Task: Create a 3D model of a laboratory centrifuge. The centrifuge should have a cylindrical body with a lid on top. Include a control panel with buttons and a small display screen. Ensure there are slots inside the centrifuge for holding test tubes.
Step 81:
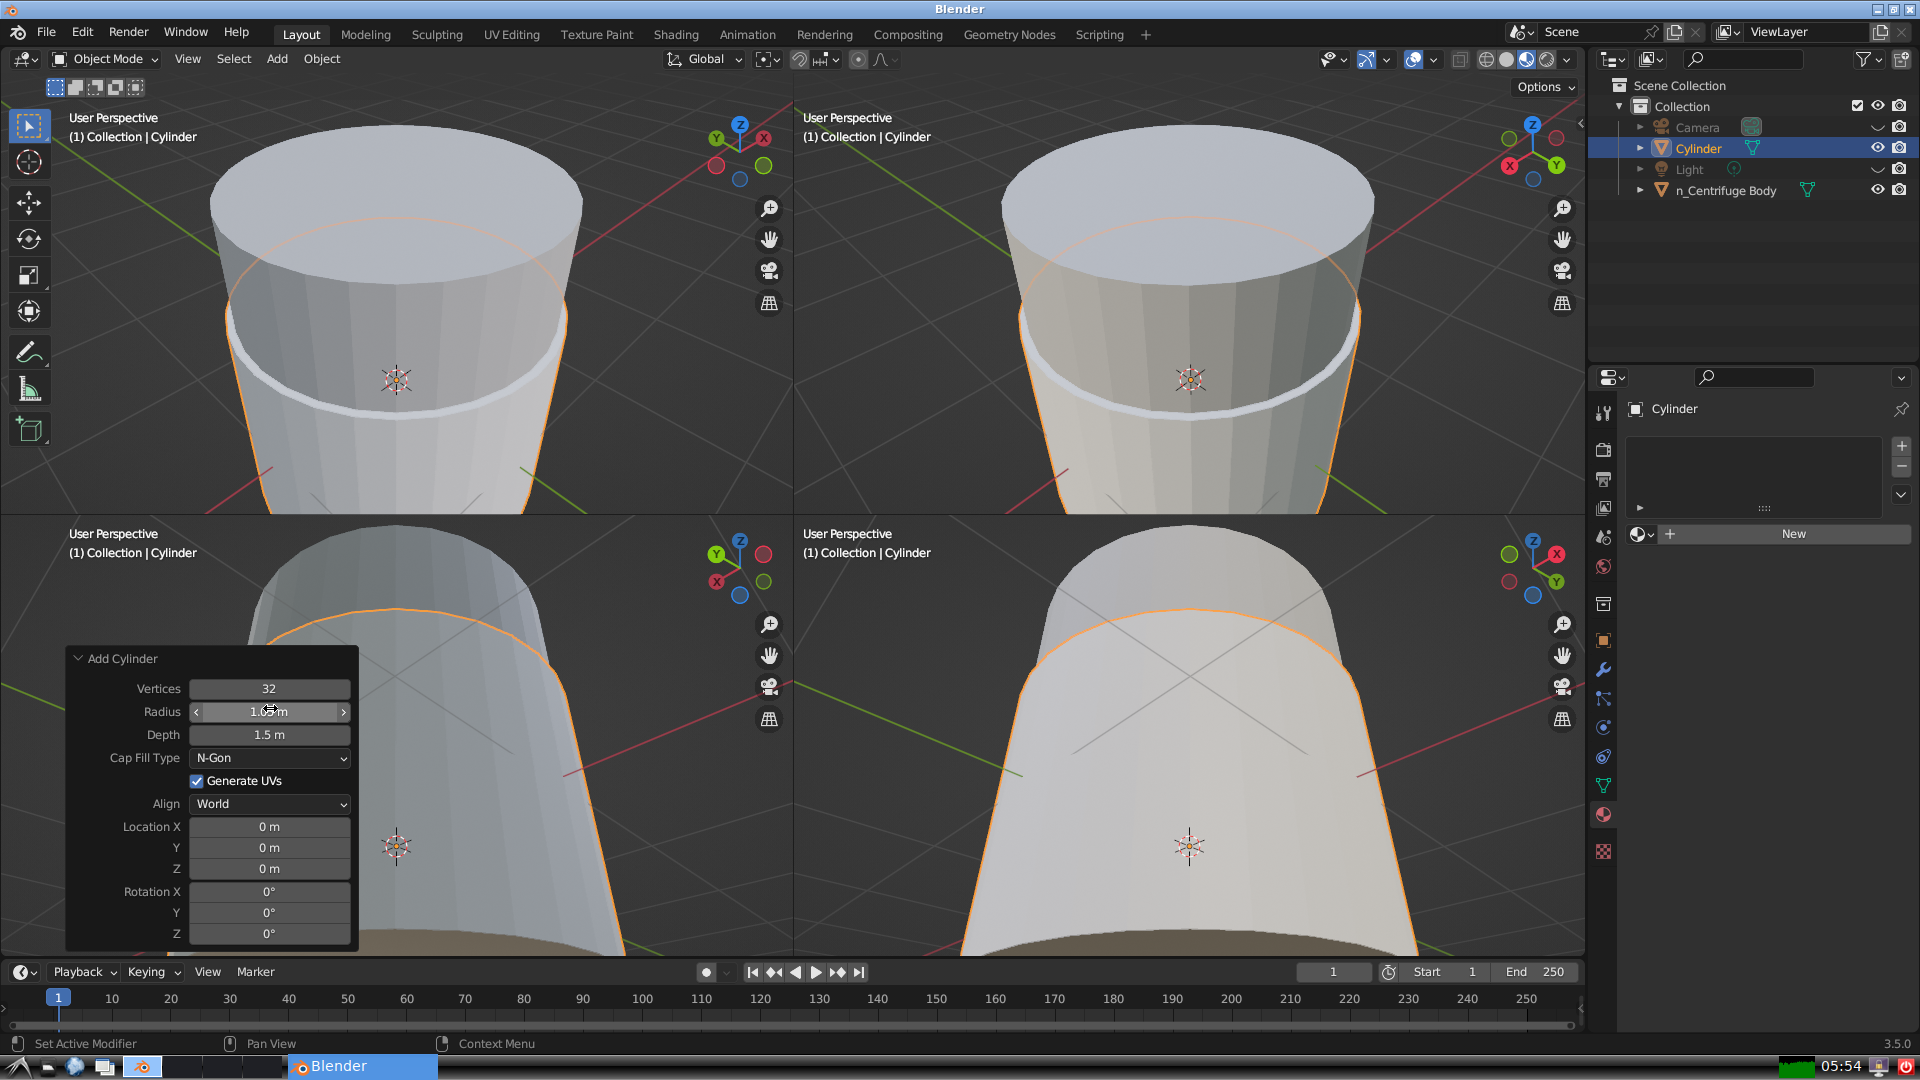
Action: {"mouse_move": [960, 540]}